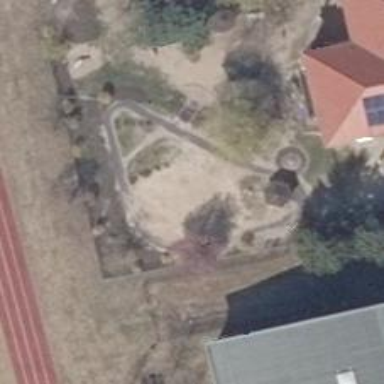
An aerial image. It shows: Playground area for leisure activities on the land.